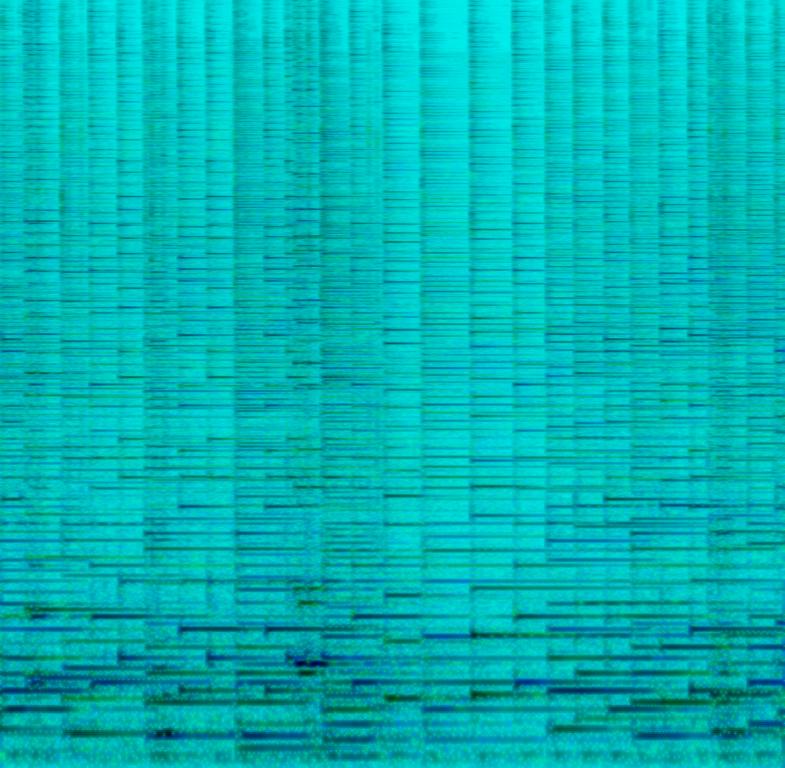
This audio contains someone playing a classical piece on a cembalo. This song may be playing live while listening to a concert.